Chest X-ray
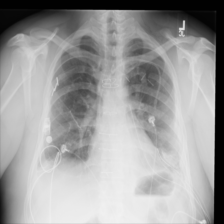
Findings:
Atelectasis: negative
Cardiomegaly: negative
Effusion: negative
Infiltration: negative
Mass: negative
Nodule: negative
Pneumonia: negative
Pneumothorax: negative
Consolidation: negative
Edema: negative
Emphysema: negative
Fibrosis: negative
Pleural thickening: negative
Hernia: negative